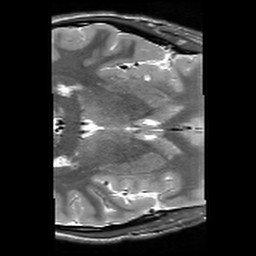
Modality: T2w
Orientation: axial
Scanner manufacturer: siemens
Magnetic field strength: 3 T
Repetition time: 10.64 s
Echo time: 0.05 s